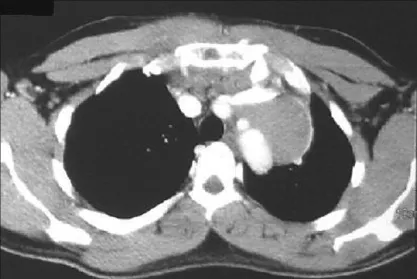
C-T Chest shows anterior superior mediastinal mass.
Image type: radiology (ct)